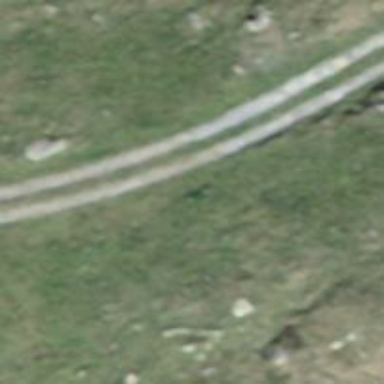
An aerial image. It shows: Driveway with rocky surface.